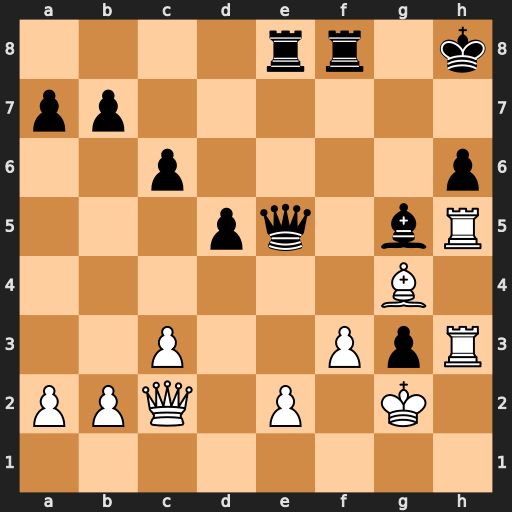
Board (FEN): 4rr1k/pp6/2p4p/3pq1bR/6B1/2P2PpR/PPQ1P1K1/8
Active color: w
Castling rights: -
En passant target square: -
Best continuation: Rxh6+ Bxh6 Rxh6+ Kg7 Qh7#